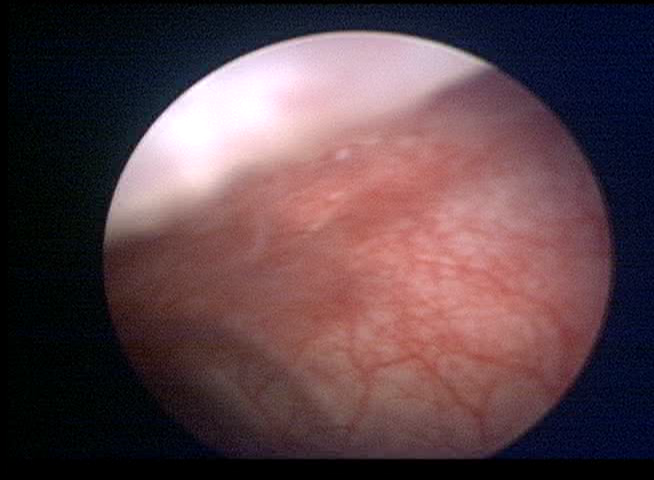
Modality: WLC
Class: Normal mucosa
Bladder cancer association: No